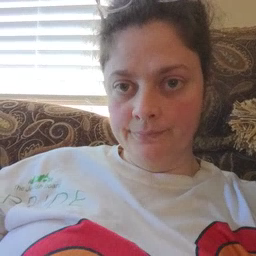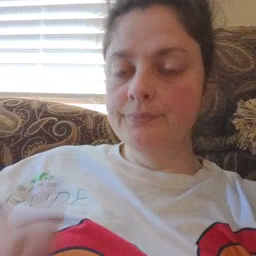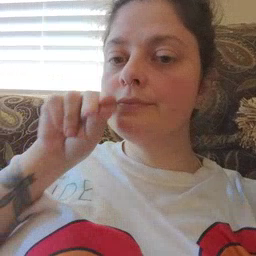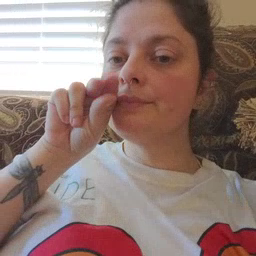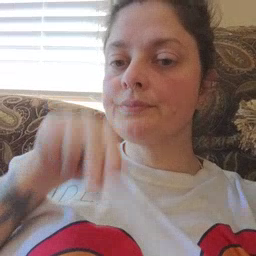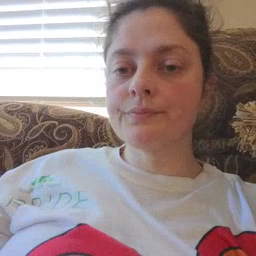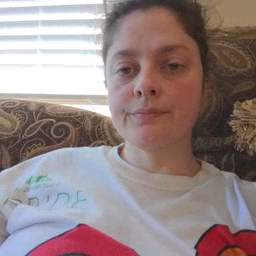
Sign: duck